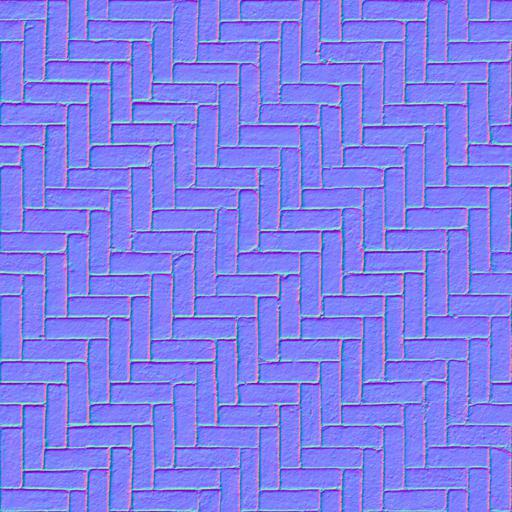
pavement paving stones